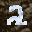
Label: 2